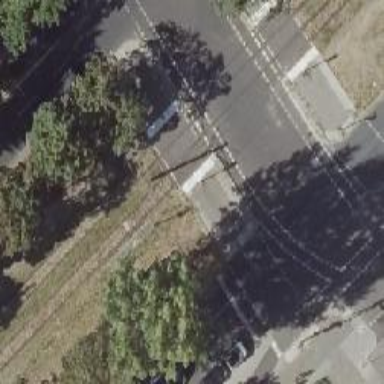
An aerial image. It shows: Tram crossing on the railway.